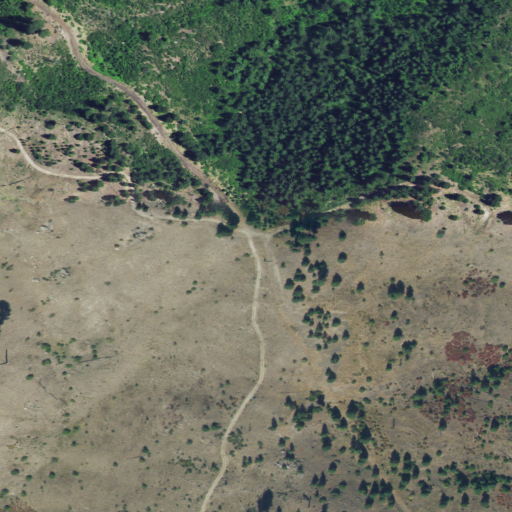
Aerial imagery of gap in Idaho named Scott Saddle containing shrub, evergreen forest, and grassland